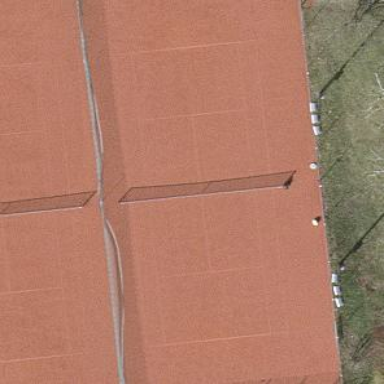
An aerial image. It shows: Synthetic tennis pitch for leisure sports.